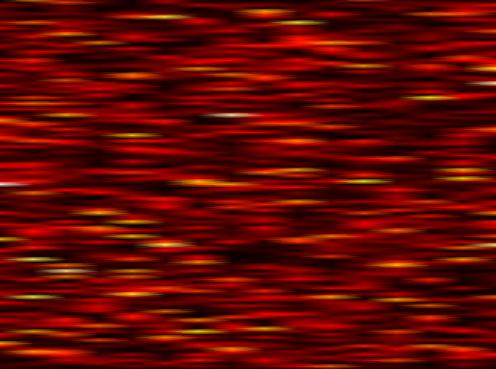
Label: FOFDM